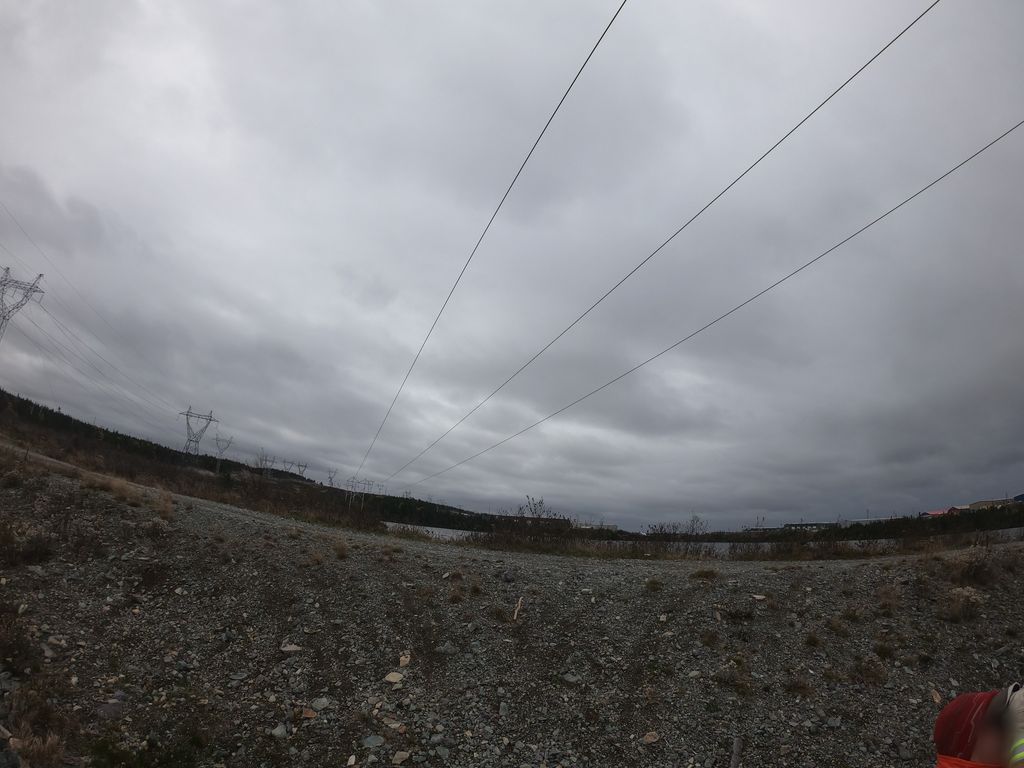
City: st_johns